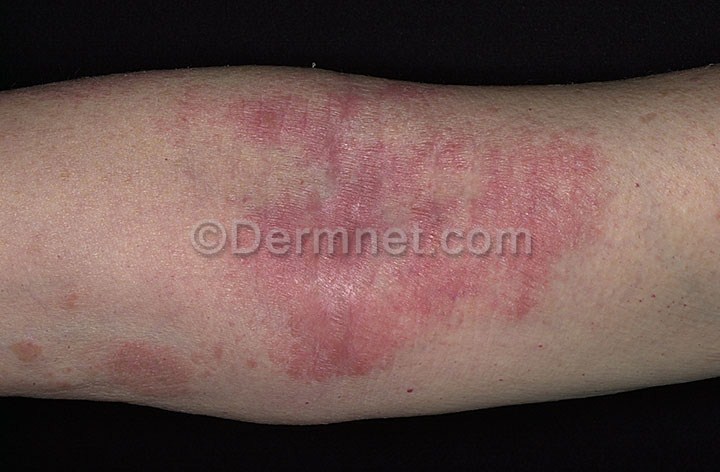
Disease: Atopic Dermatitis Photos